Question: I cannot compile my flutter app since it is not configured for windows, or rather it is not configured Firebase for windows, so the app starts but fails. And I don't understand why when I run 'flutterfire configure' it shows what follows.

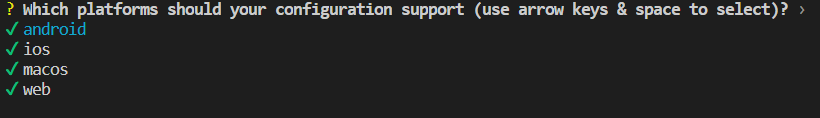
Answer: The FlutterFire libraries work by wrapping the native SDKs for Firebase's primary supported platforms: iOS (now also macOS), Android and Web. While Flutter allows you to build Windows and Linux desktop apps, Firebase does not have SDKs for those platforms. Even on its products where Firebase offers some limited support (through its C++/Unity SDKs), the FlutterFire libraries don't wrap those SDKs at the moment.
If you want to use Firebase in your Flutter app for Windows and/or Linux, you'll have to either wrap the <URL> that provides basic support for Authentication and Firestore, but there are probably others.